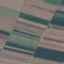
Land use / land cover: AnnualCrop